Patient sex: M
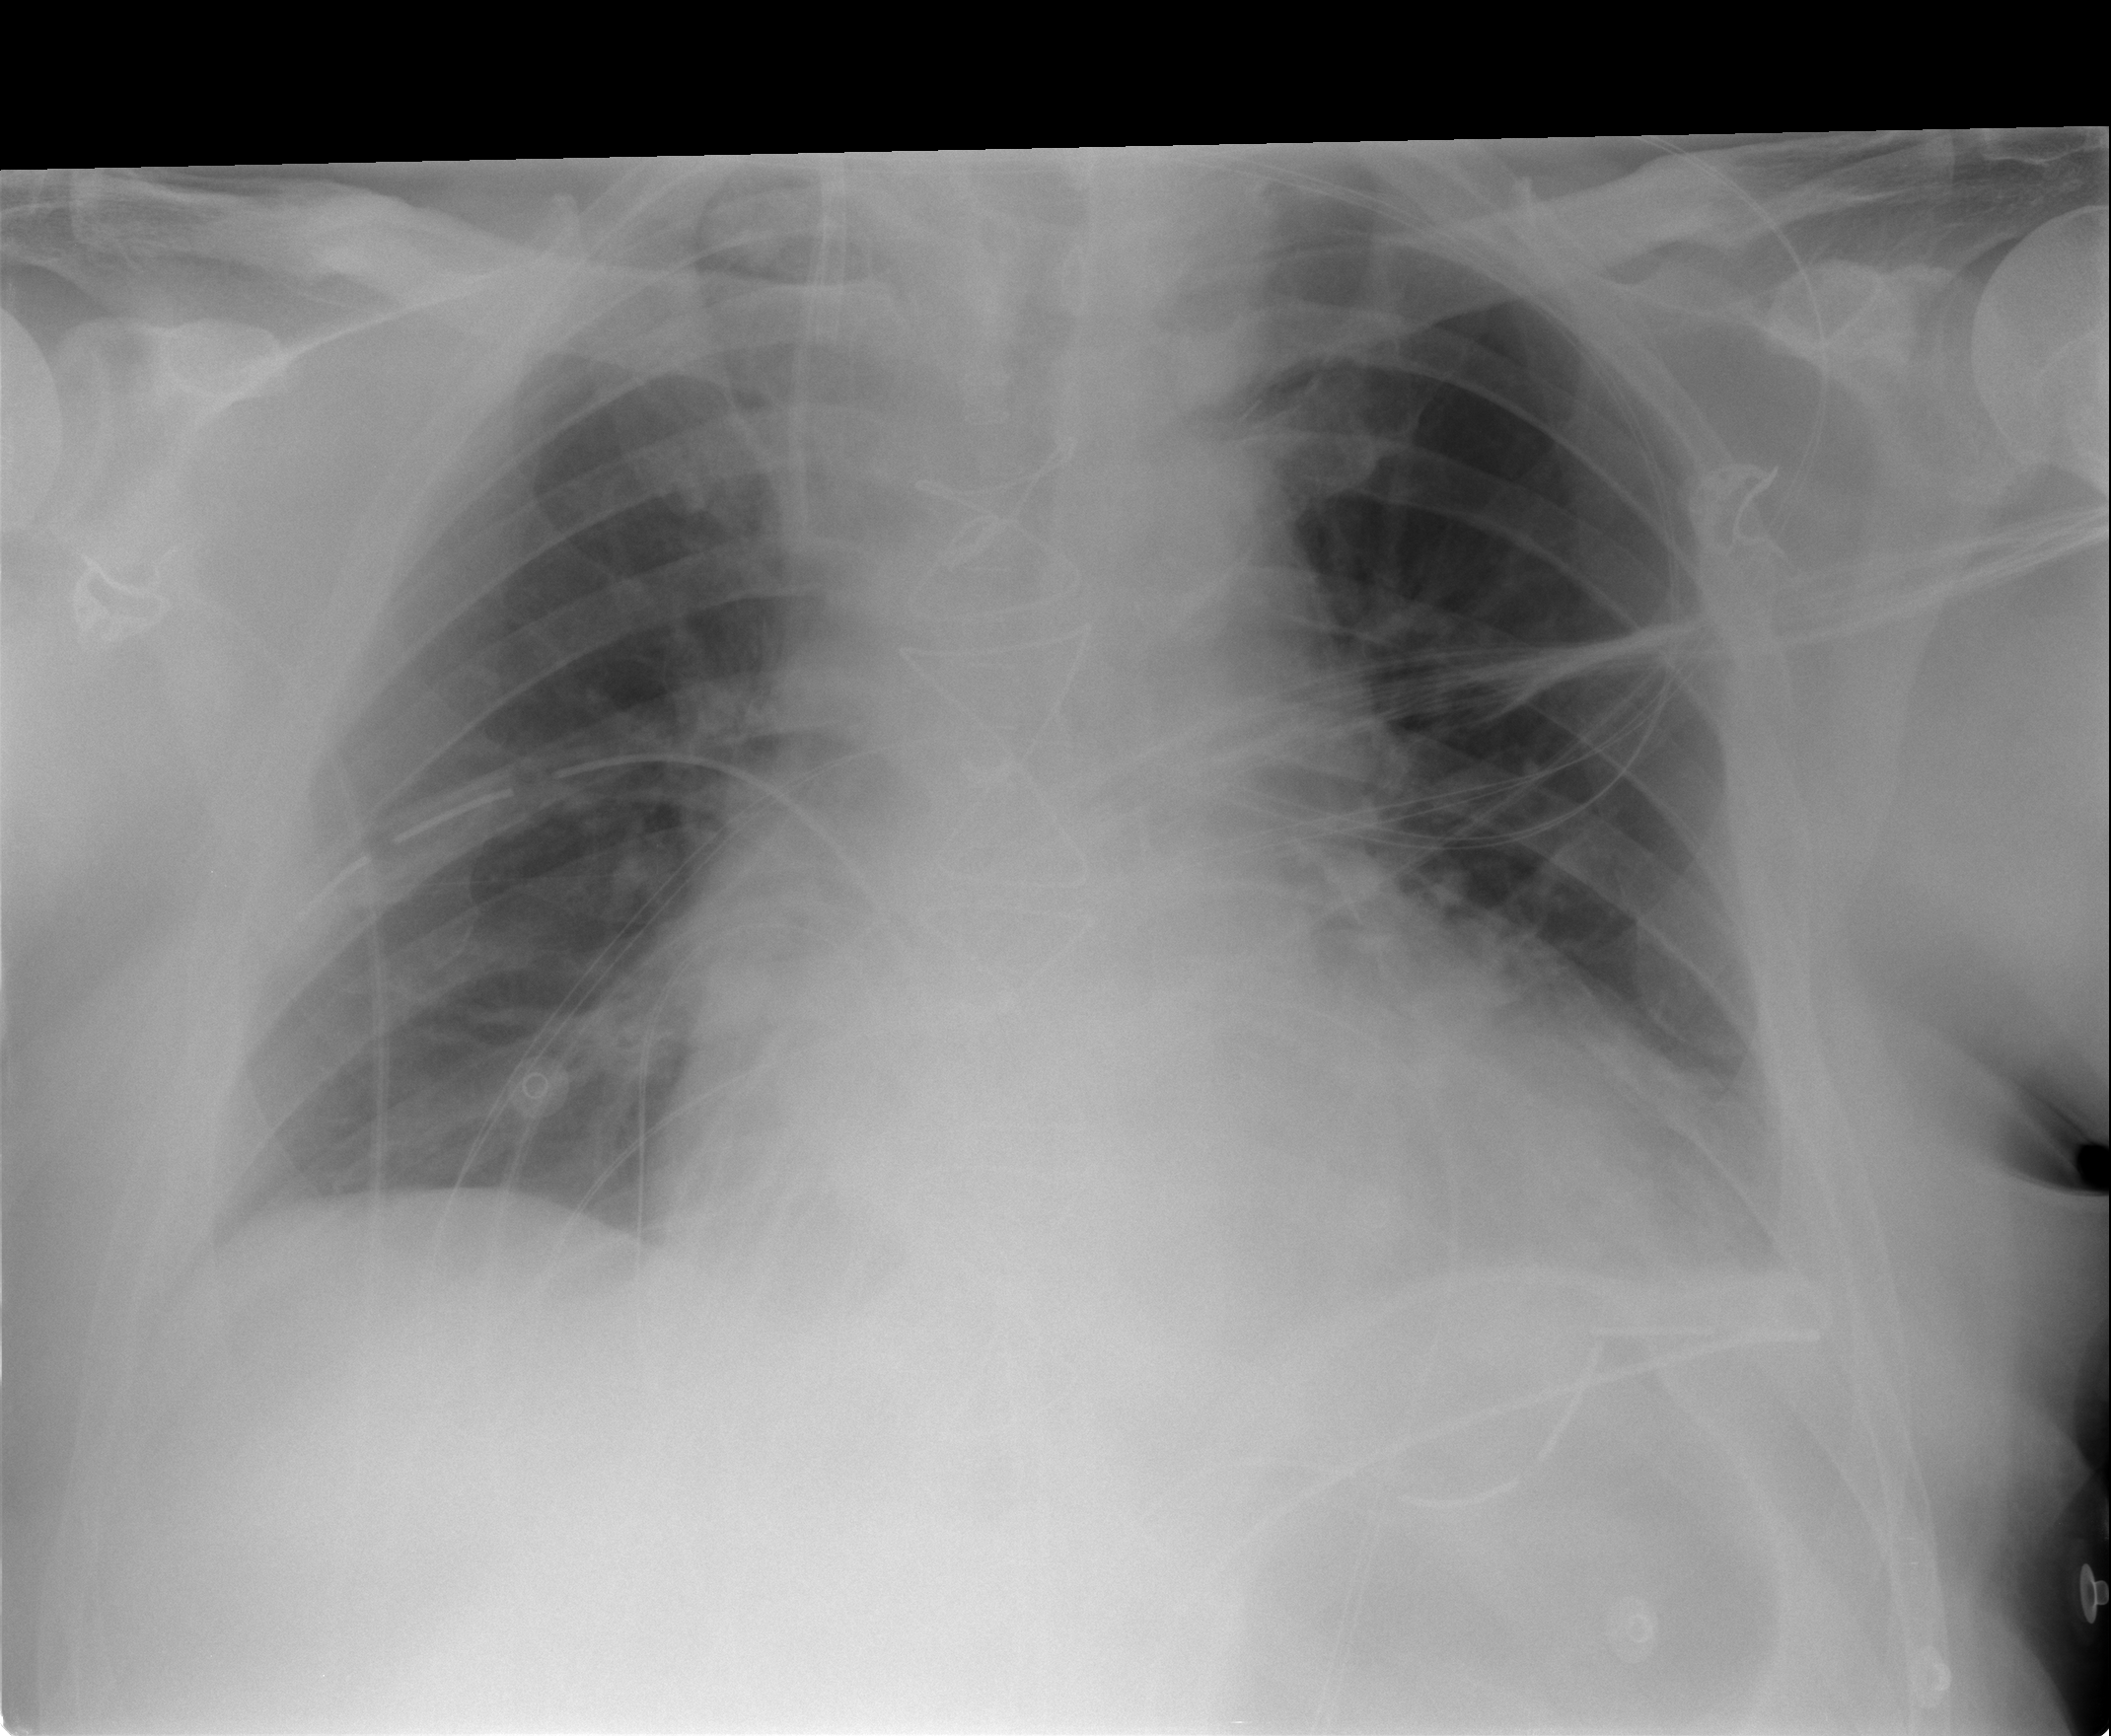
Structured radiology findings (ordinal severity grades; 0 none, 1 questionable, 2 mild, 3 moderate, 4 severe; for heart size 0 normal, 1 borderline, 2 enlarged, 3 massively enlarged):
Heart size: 2
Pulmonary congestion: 2
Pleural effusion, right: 0
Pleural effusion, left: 1
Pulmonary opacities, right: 0
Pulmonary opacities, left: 0
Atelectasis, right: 2
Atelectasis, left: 2